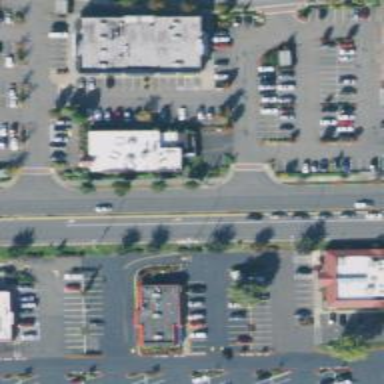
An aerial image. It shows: Footway with asphalt surface and marked crossing. The crossing is designated by lines.